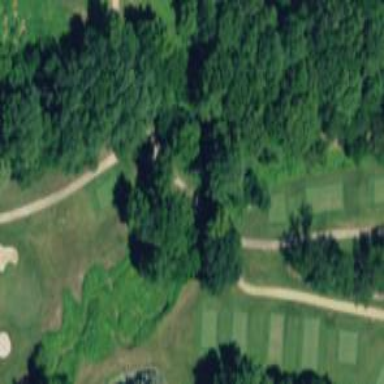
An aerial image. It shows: Area of rough grass used for golf.